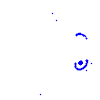
Particle: pion